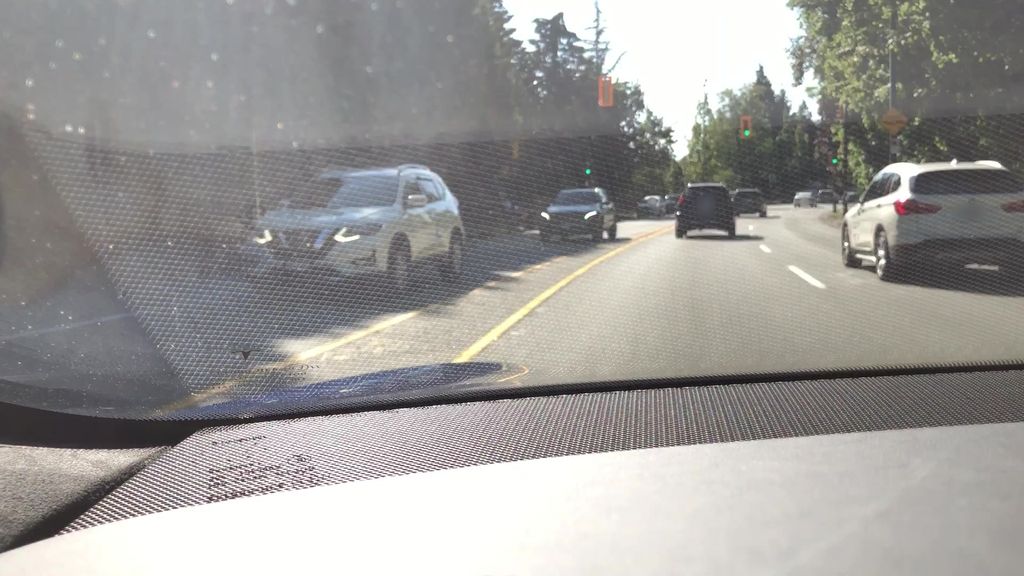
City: vancouver